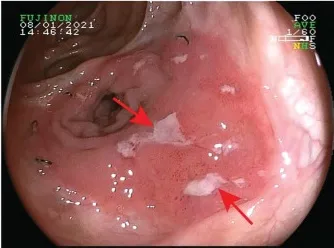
Changes in the patient's intestinal mucosa. In January 2021, colonoscopy again showed multiple large ulcers in the ileum, and ,anastomosis.
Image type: endoscopy (gi_endoscopy)